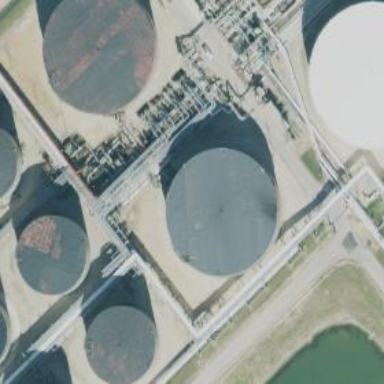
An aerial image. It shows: Storage tank building.